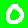
Digit: 0